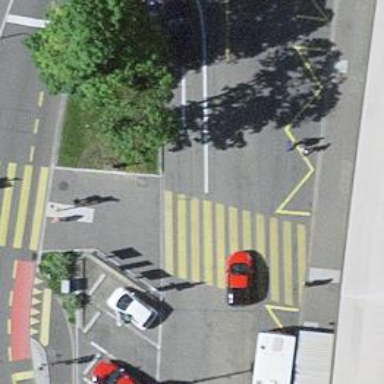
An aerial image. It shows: Kerb serving as barrier.